Question: This is my code. I have used ggplot2. I want to change axis values of y alone as mentioned in the pic below
'''
library(ggplot2)
rm(list=ls())
bar=read.csv("Age.csv")
attach(bar)
Category=sub('\s+$', '', Category)
HSI = HSI-100
df = data.frame(HSI=HSI,Category)
ggplot(df, aes(x=Category,y=HSI, fill=Category)) +
geom_bar(stat = "identity", aes(width=0.3)) + # adjust width to change thickness
geom_text(aes(label=HSI+100, y=HSI+2*sign(HSI)),# adjust 1.1 - to change how far away from the final point the label is
size=5 # adjust the size of label text
)
'''

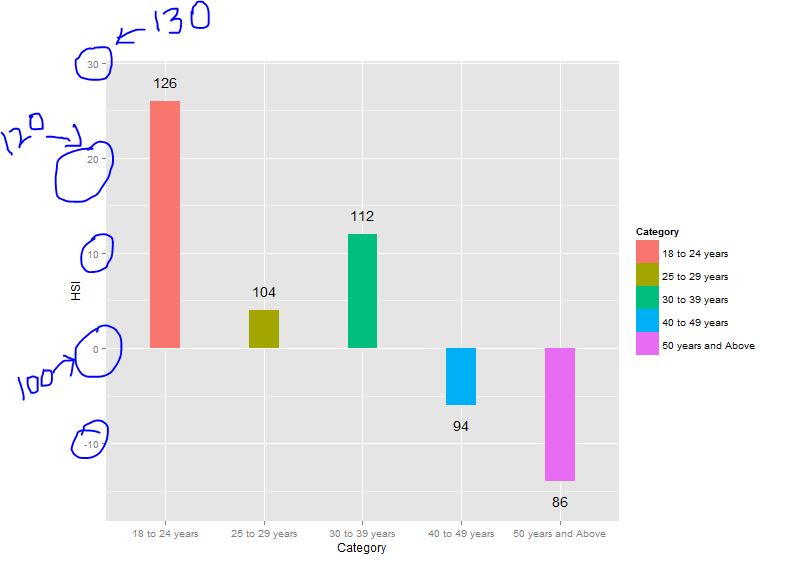
Answer: You can use 'scale_y_continuous' to set the breaks and corresponding labels:
'''
ggplot(df, aes(x=Category,y=HSI, fill=Category)) +
geom_bar(stat = "identity", aes(width=0.3)) + # adjust width to change thickness
geom_text(aes(label=HSI+100, y=HSI+2*sign(HSI)), size = 5) +
scale_y_continuous(breaks = seq(-20, 30, 10), labels = 100 + seq(-20, 30, 10))
'''
This will produce your desired graph (alongwith a warning message: which can be ignored in this case).